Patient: sex M, age 22
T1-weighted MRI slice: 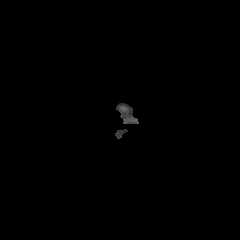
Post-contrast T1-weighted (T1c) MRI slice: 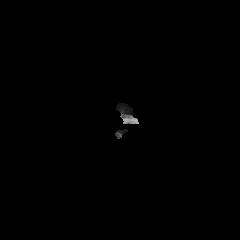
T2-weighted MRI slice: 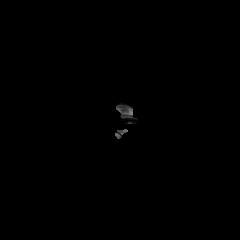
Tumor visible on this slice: no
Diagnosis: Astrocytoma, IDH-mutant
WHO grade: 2